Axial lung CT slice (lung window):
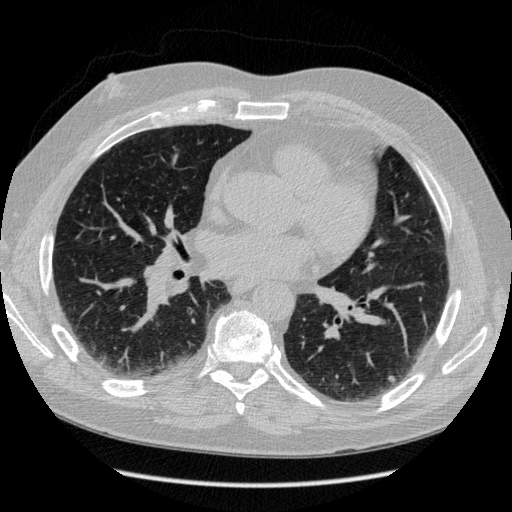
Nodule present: yes
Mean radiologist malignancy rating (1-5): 2.667